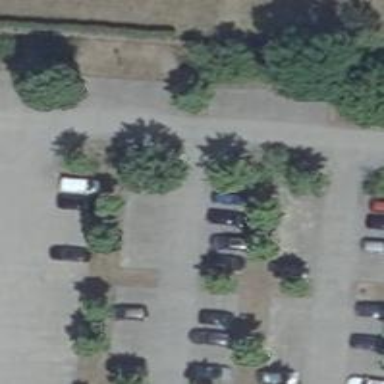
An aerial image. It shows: Evergreen broadleaved tree.